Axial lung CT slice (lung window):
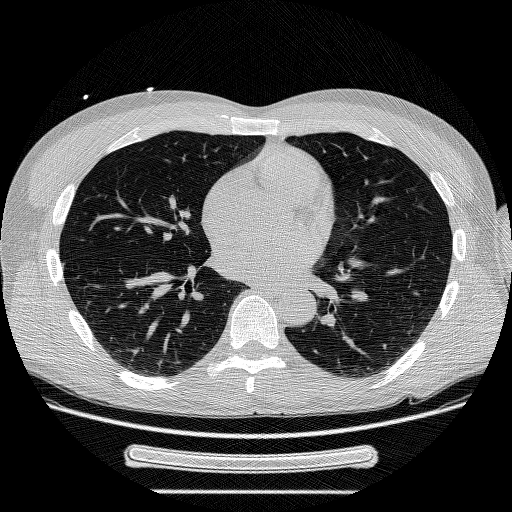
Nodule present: no